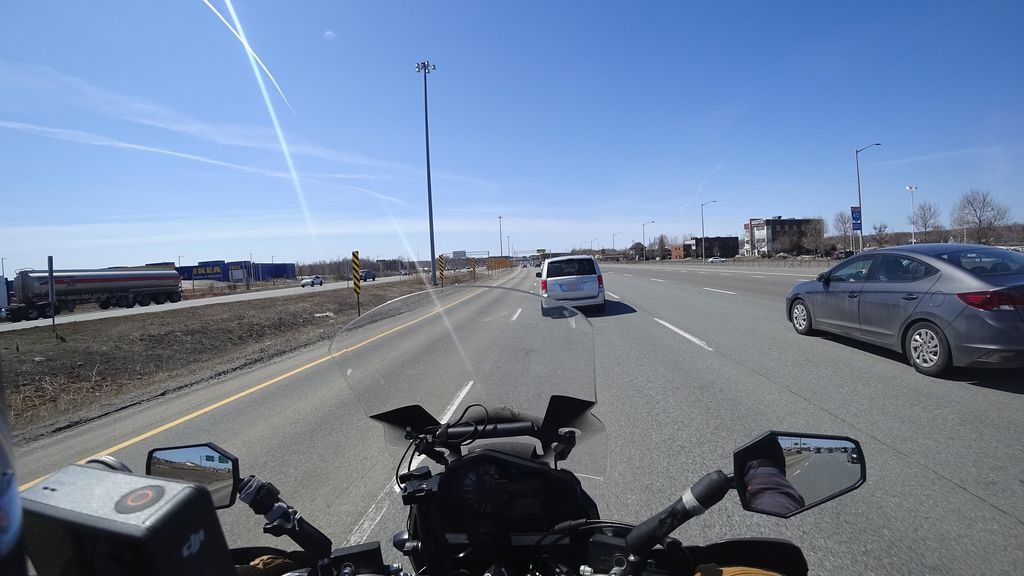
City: quebec_city